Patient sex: M
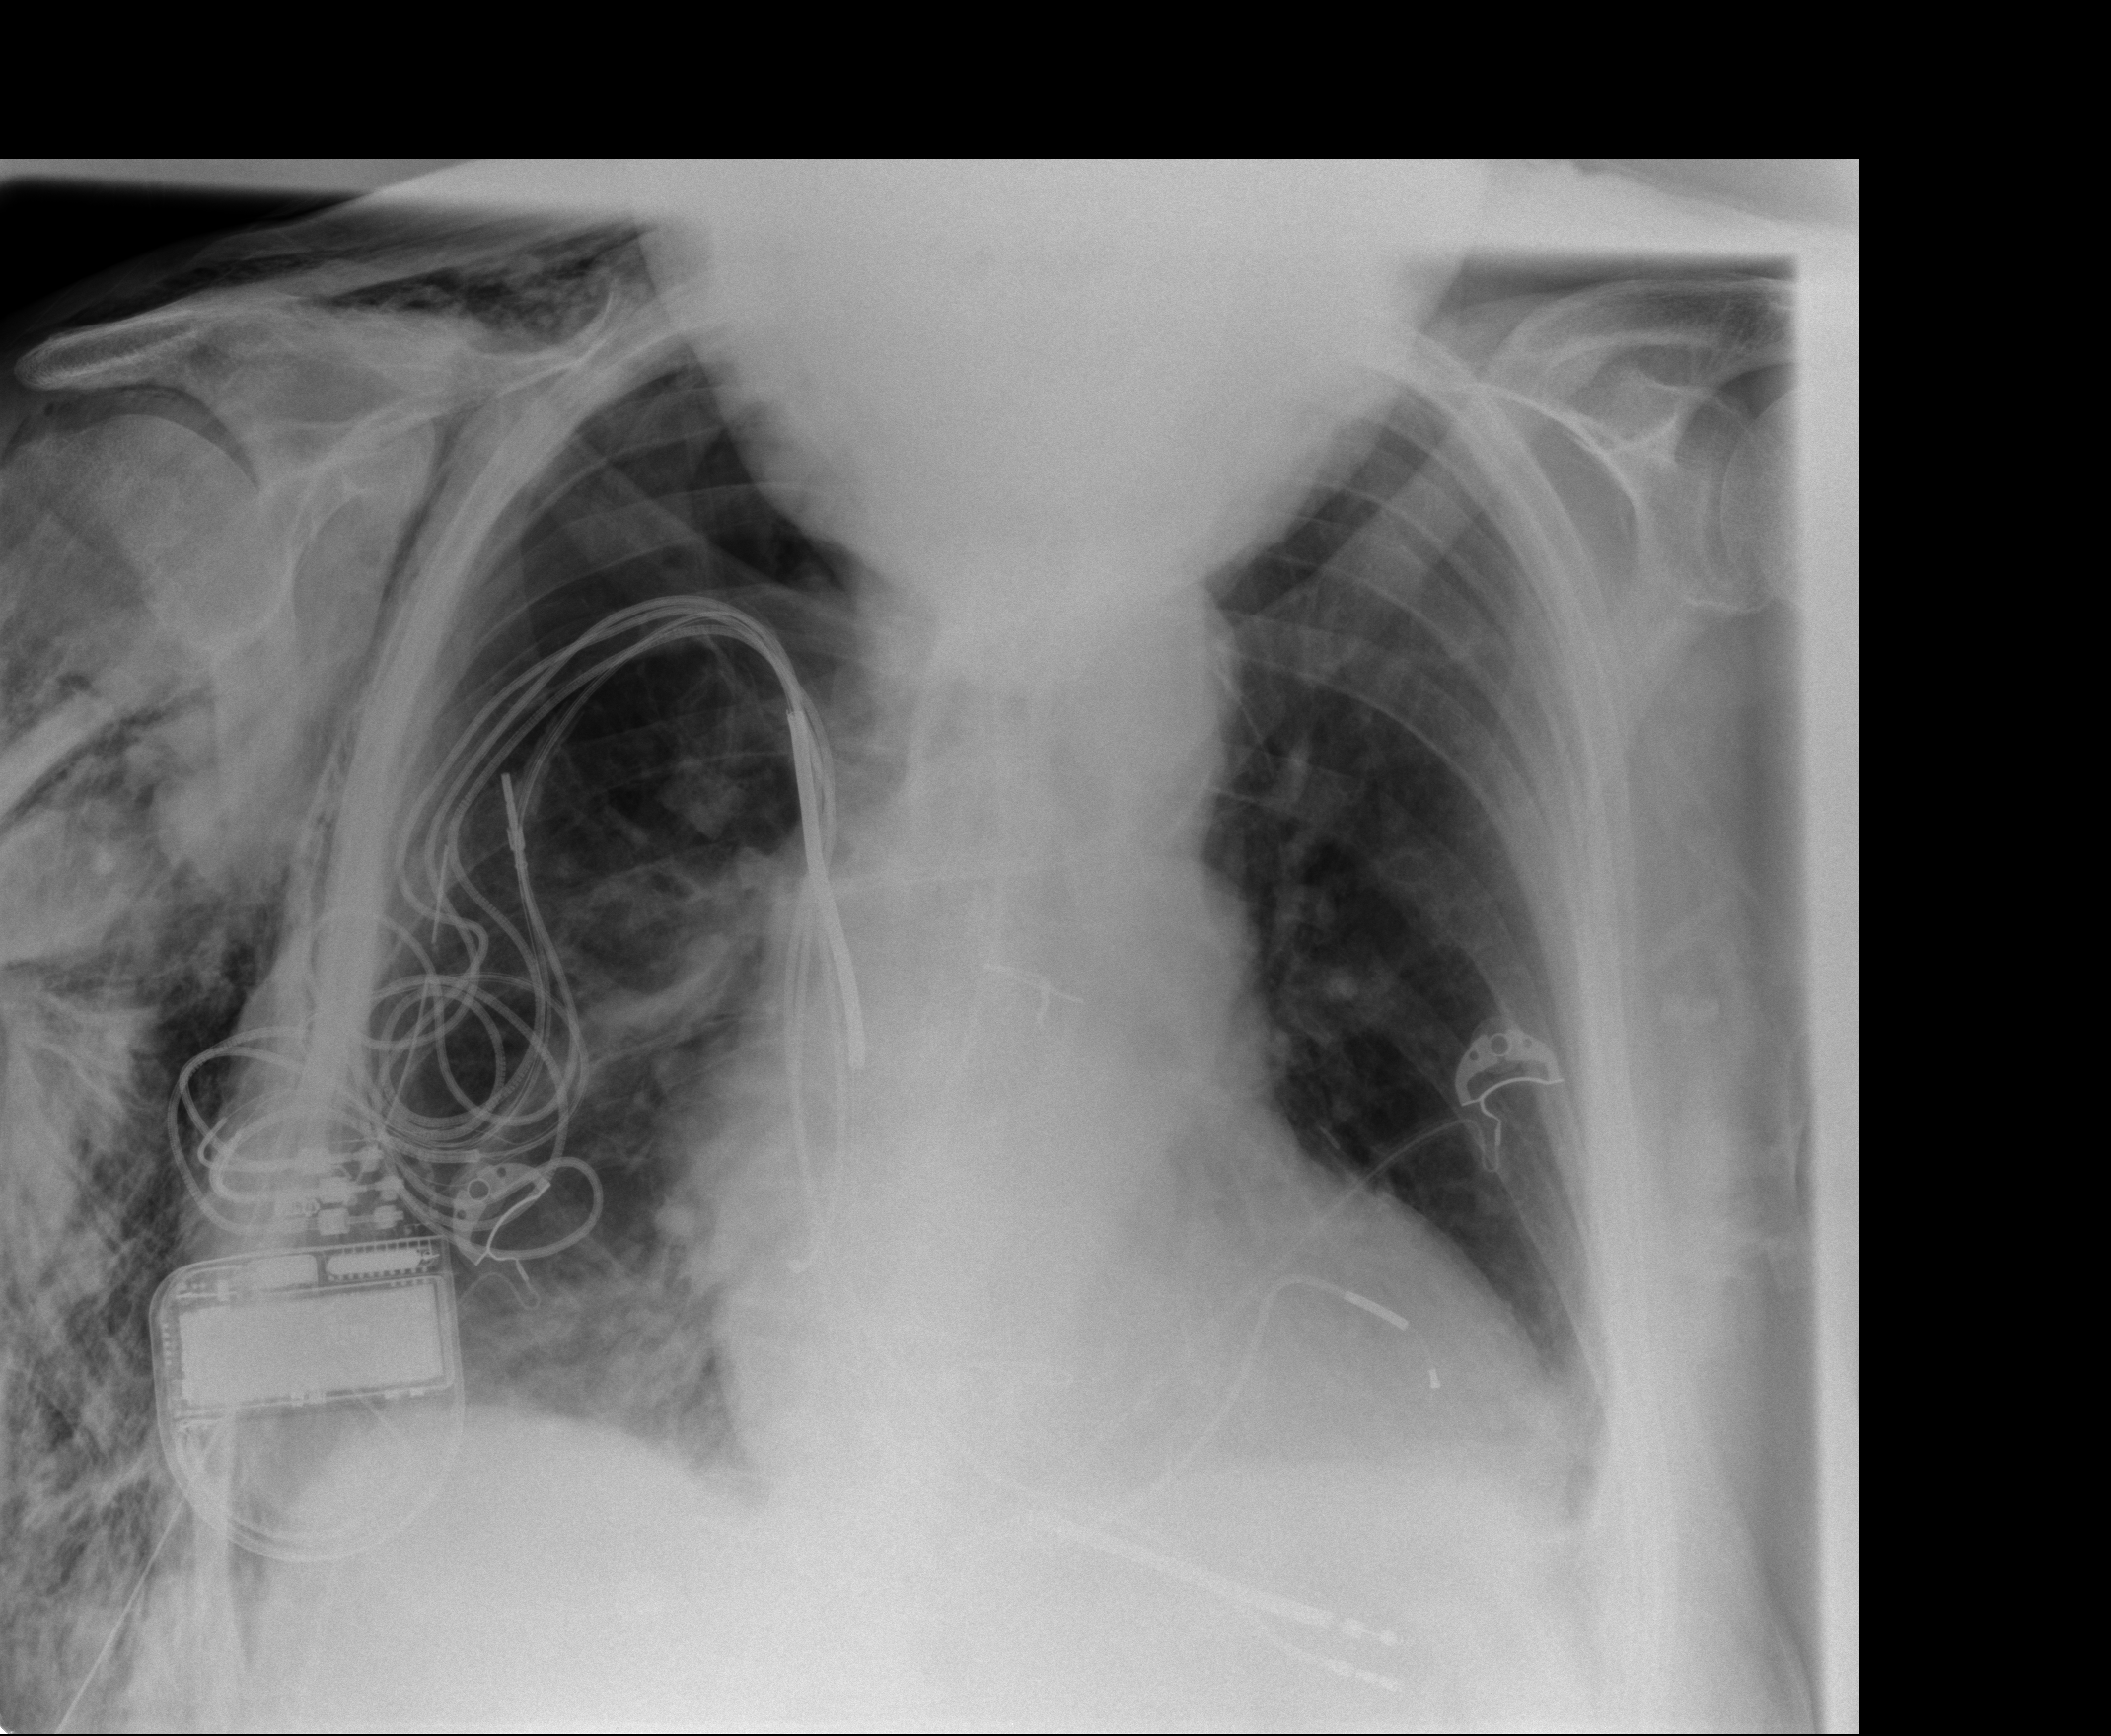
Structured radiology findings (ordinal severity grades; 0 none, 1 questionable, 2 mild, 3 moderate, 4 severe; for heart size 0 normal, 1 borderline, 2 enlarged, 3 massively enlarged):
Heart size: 2
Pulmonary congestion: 2
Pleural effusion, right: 0
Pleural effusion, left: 0
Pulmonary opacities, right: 2
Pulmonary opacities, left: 1
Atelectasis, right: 2
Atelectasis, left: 2